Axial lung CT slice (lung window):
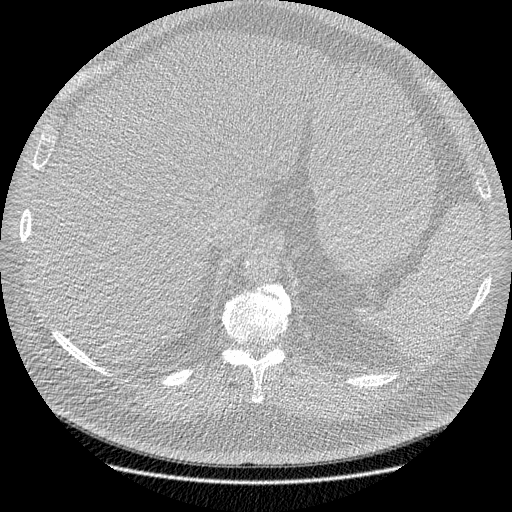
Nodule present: no